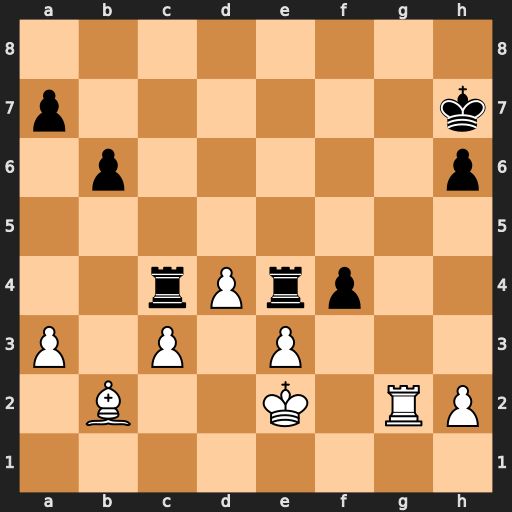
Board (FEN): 8/p6k/1p5p/8/2rPrp2/P1P1P3/1B2K1RP/8
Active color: w
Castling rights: -
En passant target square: -
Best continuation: Kd3 Rxe3+ Kxc4